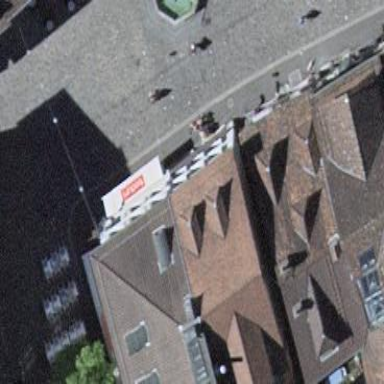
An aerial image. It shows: Retail building with white exterior. The roof is skillion style with brown roof tiles.